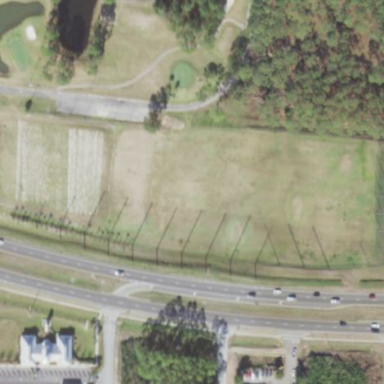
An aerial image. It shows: Grassy area used as driving range for golf.